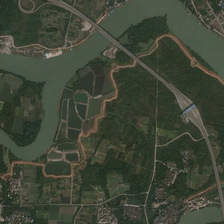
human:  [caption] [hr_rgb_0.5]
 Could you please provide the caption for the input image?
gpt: many pieces of green plants are in two sides of a river with branches and a bridge over it .

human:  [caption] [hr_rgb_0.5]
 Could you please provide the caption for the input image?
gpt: many pieces of green plants are in two sides of a river with branches and a bridge over it .

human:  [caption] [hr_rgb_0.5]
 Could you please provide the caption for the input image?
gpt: many pieces of green plants are in two sides of a river with branches and a bridge over it .

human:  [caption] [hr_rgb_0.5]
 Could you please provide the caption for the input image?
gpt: many pieces of green plants are in two sides of a river with branches and a bridge over it .

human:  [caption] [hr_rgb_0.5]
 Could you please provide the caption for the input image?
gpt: many pieces of green plants are in two sides of a river with branches and a bridge over it .